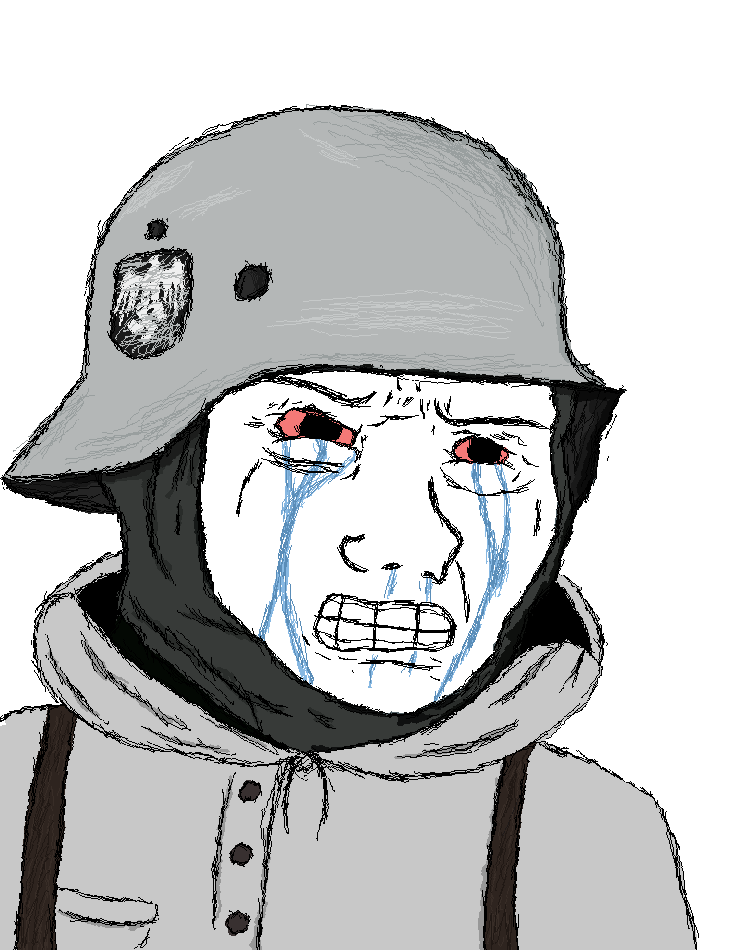
Label: 5_Crying_Wojak